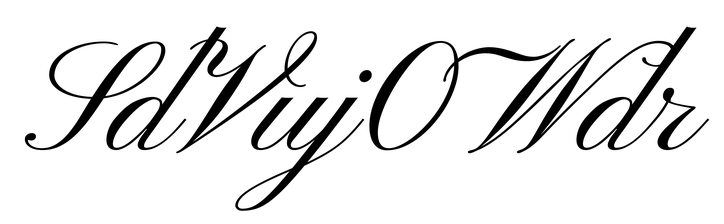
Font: PinyonScript-Regular